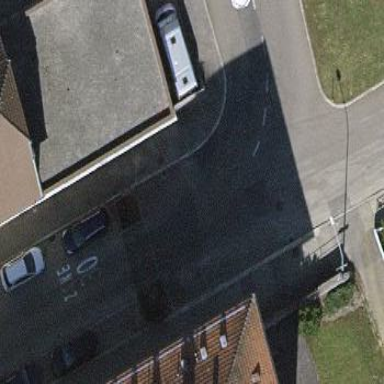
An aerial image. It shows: Flat roofed garages.